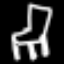
Label: chair